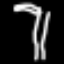
Label: palm tree